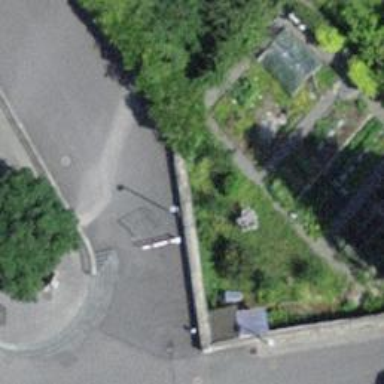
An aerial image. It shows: Swing gate.